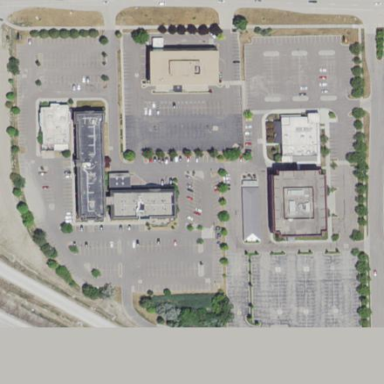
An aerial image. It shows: Retail area.